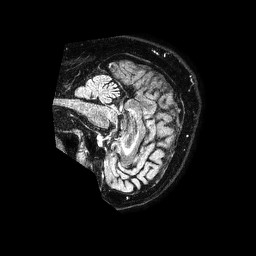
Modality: FLAIR
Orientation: sagittal
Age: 61
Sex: male
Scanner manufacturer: philips
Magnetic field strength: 1.5 T
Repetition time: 4.8 s
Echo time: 0.3 s